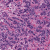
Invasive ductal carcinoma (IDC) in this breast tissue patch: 1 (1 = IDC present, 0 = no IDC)